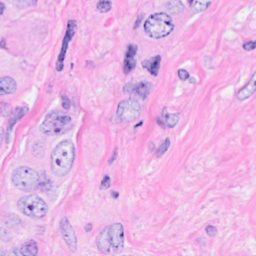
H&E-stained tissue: Breast